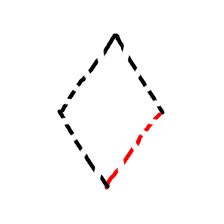
Shape: rhombus